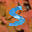
Label: 5